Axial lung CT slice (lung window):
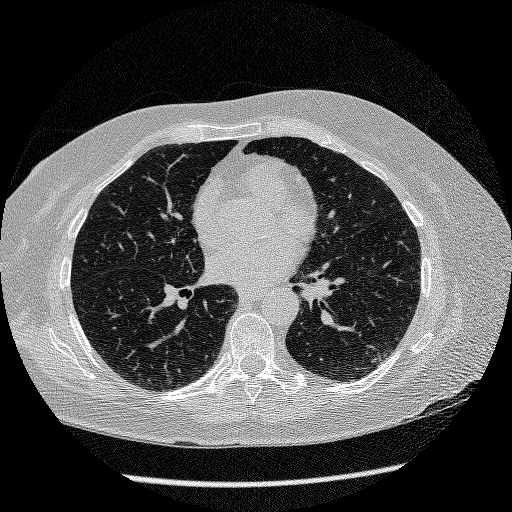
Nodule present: no